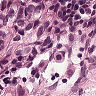
Metastatic tissue present: yes